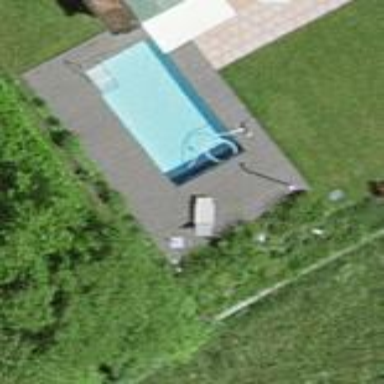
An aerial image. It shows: Swimming pool located in leisure land.